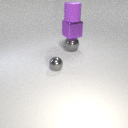
large gray metal sphere below large purple rubber cylinder